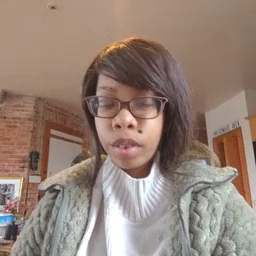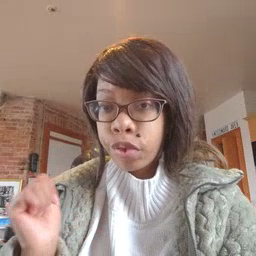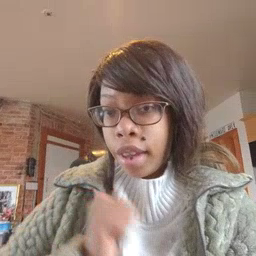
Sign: jacket